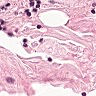
Metastatic tissue present: no